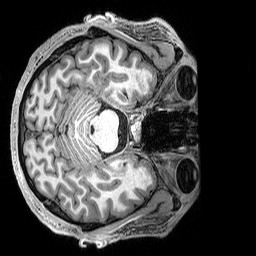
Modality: T1w
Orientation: axial
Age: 26
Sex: male
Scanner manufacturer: siemens
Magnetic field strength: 3 T
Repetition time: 2.8 s
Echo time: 0.00212 s